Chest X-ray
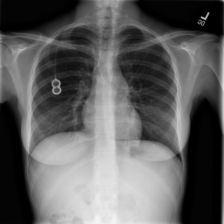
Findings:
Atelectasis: negative
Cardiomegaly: negative
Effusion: negative
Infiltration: negative
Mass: negative
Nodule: negative
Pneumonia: negative
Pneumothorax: negative
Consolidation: negative
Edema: negative
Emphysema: negative
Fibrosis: negative
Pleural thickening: negative
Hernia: negative